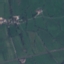
Land use / land cover: Pasture